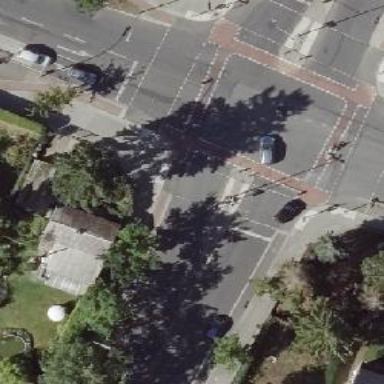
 and traffic calming island along the road."